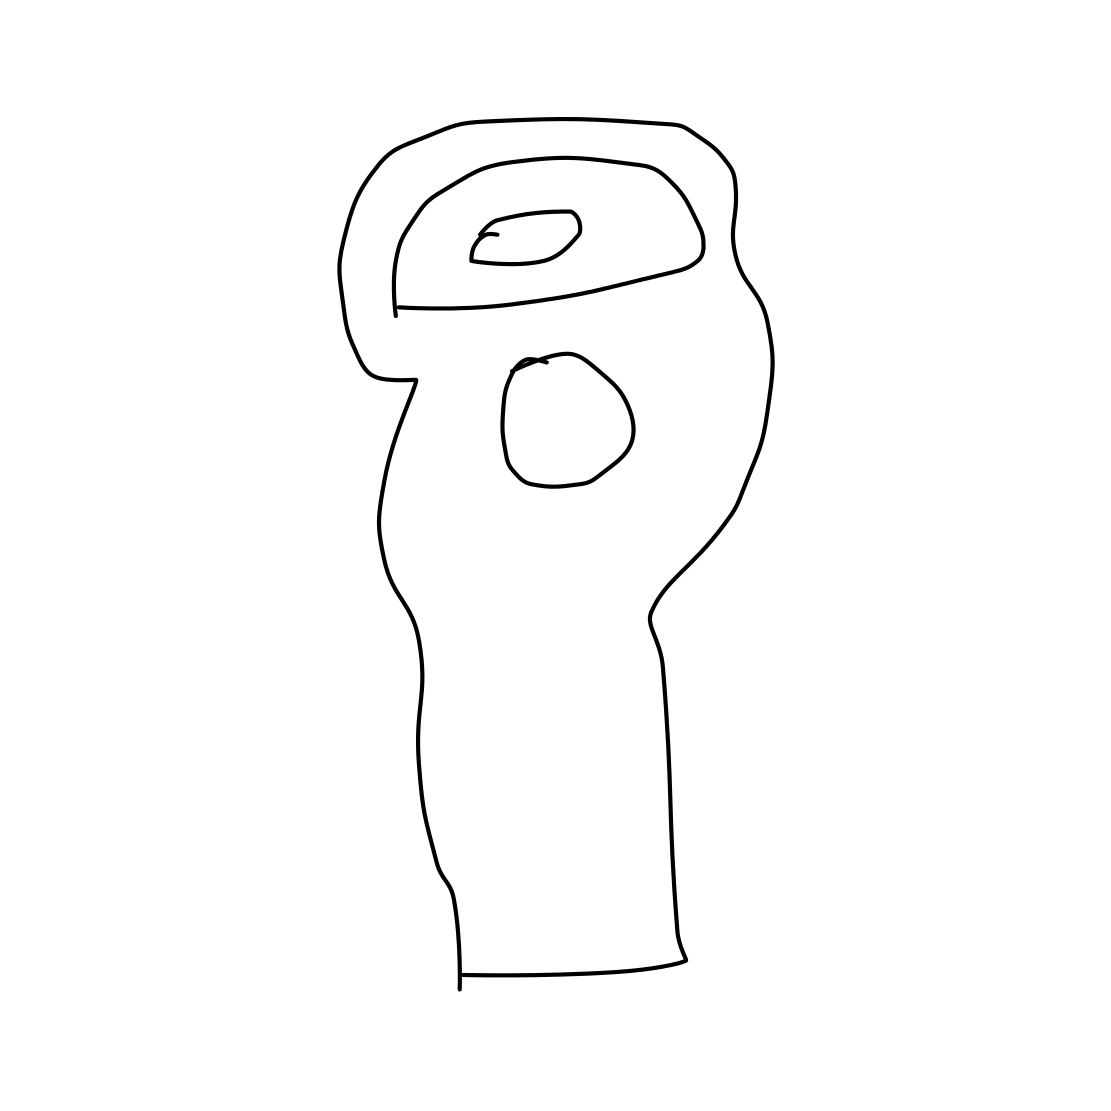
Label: parking meter